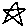
Label: star